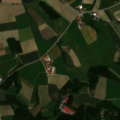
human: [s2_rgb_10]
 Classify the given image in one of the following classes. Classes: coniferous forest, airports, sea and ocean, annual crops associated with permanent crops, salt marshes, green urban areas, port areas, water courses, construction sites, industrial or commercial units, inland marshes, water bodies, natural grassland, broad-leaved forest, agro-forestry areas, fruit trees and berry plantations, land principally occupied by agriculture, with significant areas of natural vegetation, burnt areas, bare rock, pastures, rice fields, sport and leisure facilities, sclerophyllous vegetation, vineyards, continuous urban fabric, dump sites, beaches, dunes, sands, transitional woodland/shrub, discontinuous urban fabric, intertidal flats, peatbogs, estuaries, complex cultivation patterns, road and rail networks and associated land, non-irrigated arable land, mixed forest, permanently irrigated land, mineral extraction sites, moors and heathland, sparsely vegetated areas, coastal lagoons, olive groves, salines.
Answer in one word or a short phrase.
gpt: non-irrigated arable land, complex cultivation patterns, coniferous forest